Question: I know that is not a good practice put a ListView inside a ScrollView, that's why I want to figure out what kind of solution can handle this.
Look at the image below:

There's a block with some stuff on the top and there's a ListView below, and all of this scrolls with the entire layout. So, the question is:
How do I achieve this?
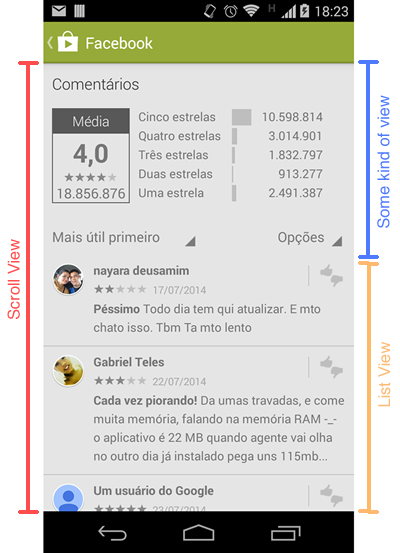
Answer: You should have just a ListView and set a headerView to this ListView to achieve what you want.